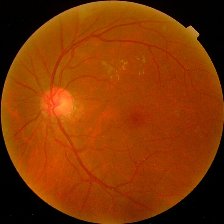
Diabetic retinopathy grade: No DR